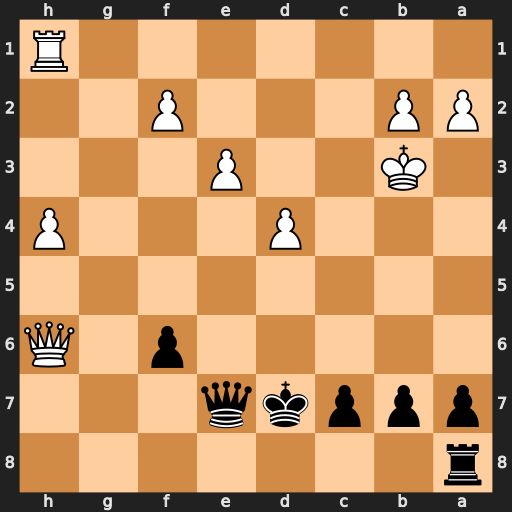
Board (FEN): r7/pppkq3/5p1Q/8/3P3P/1K2P3/PP3P2/7R
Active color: b
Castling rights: -
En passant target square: -
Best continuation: Qe6+ Kc3 Qc6+ Kd2 Qxh1